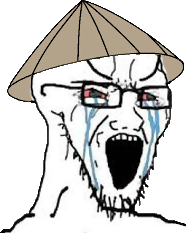
Label: 5_Soyjak